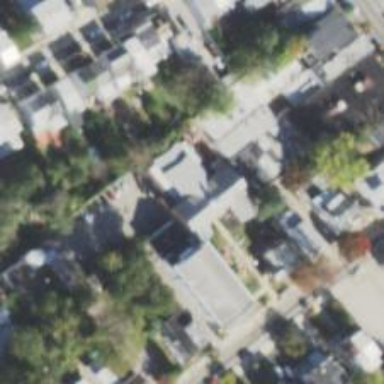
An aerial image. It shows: Kindergarten.